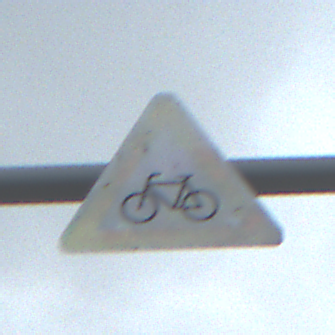
Verkehrszeichen: RadverkehrRechts
Umgebung: Outdoor, Suburban
Tageszeit: Midday
Wetter: Overcast
Licht: Natural
Jahreszeit: NotSpecified
Kontrast: LowContrast